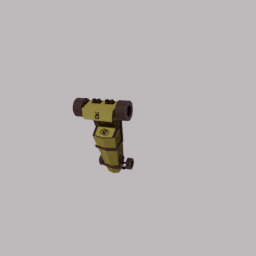
Label: mechanical